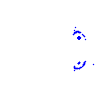
Particle: proton